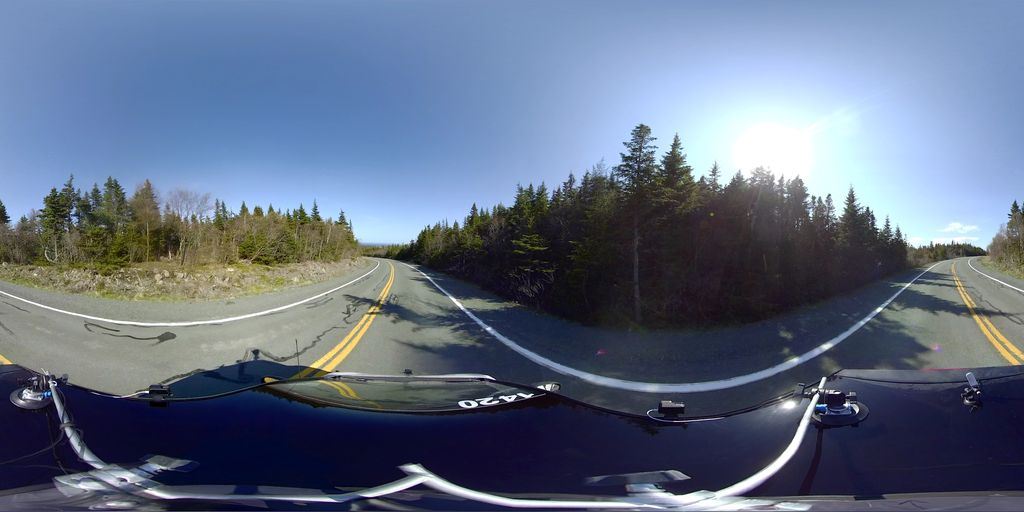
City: st_johns